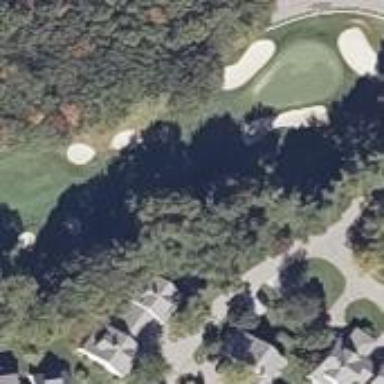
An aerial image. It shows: View of golf hole.